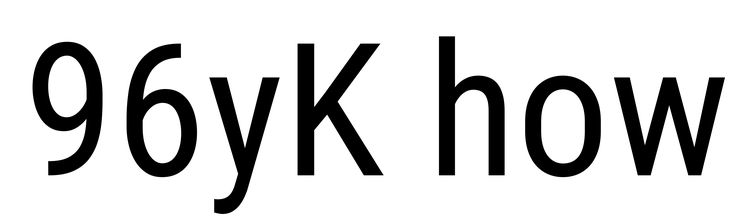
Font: Roboto_Condensed_Regular